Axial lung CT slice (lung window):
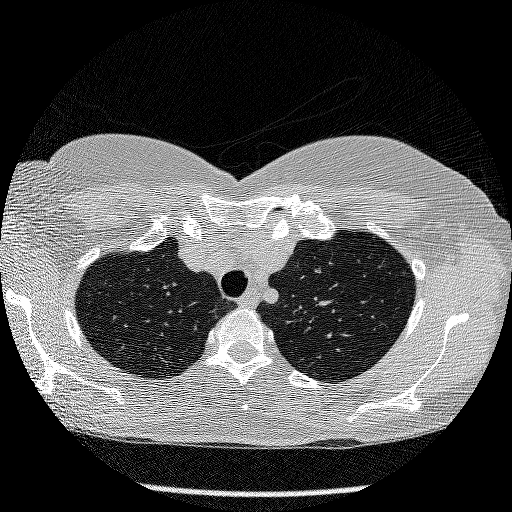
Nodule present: no